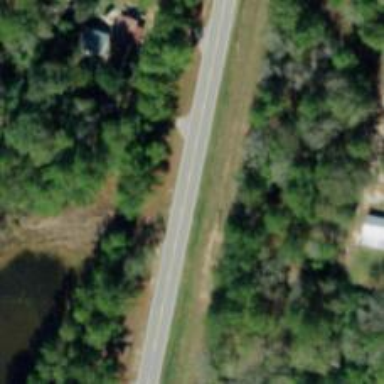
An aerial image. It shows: Primary highway.